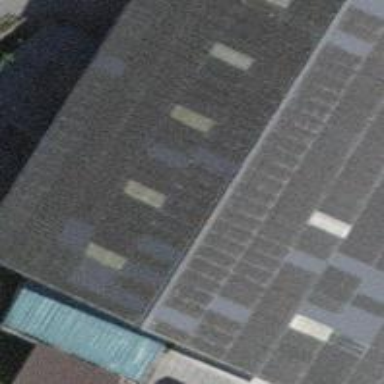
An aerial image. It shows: Solar photovoltaic panel generator.